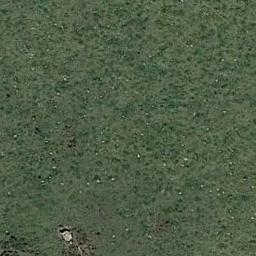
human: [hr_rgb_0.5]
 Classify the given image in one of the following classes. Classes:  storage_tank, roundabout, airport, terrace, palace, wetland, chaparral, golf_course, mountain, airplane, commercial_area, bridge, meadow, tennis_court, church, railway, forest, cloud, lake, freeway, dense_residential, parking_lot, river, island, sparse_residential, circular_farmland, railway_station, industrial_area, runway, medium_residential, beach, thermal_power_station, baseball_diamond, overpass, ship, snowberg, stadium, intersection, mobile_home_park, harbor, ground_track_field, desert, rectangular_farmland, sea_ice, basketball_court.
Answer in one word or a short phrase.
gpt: meadow